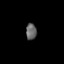
Tissue: prostate
Cell type: T cells
Senescence score: 0.7017
Nuclear area (px): 170
Mean DAPI intensity: 101.424